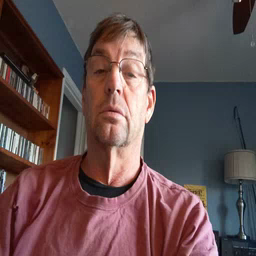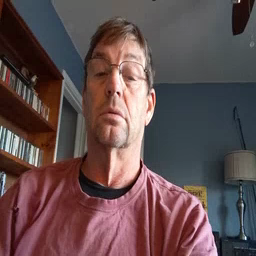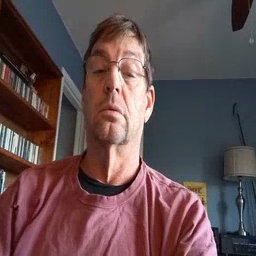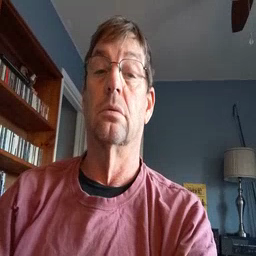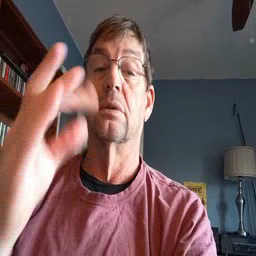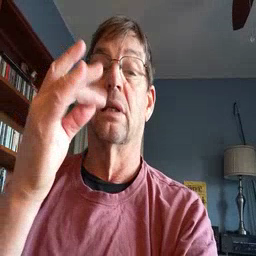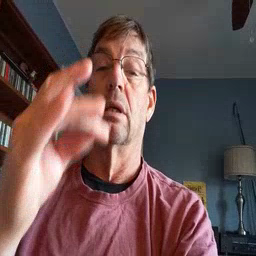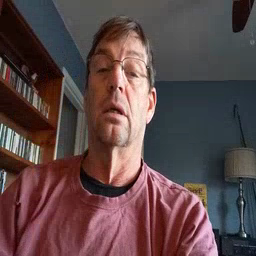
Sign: sticky